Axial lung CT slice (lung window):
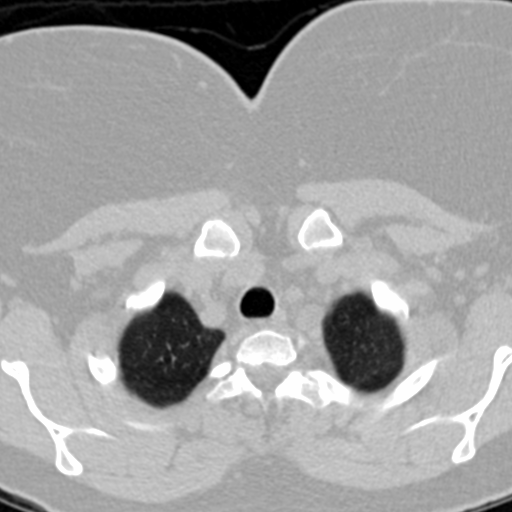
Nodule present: no